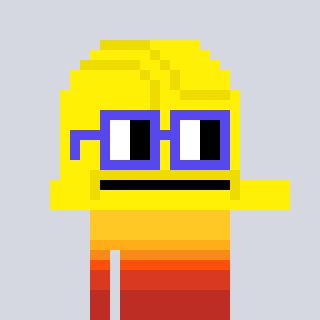
a pixel art character with square blue glasses, a construction helmet-shaped head and a peachy-colored body on a cool background